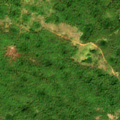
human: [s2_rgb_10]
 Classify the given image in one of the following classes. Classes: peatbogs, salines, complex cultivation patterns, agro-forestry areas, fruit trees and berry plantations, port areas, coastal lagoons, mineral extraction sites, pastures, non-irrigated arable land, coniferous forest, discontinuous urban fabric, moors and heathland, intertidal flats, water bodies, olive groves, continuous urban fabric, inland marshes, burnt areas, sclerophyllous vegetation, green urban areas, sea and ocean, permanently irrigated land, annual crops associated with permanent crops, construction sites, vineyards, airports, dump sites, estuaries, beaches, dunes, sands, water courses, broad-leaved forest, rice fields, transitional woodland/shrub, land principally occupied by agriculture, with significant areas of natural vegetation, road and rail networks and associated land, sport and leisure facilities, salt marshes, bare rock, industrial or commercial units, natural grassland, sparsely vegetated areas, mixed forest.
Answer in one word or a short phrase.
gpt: broad-leaved forest, transitional woodland/shrub